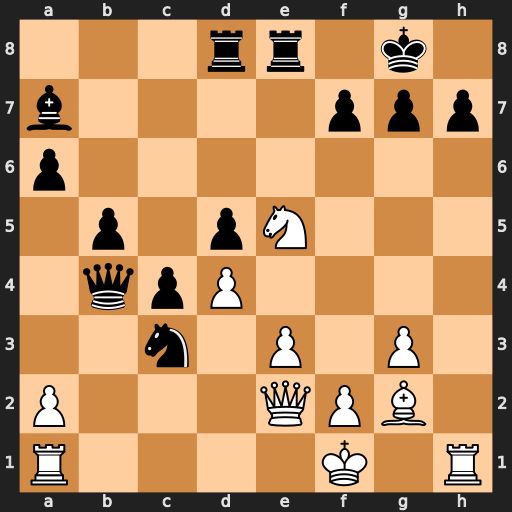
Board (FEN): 3rr1k1/b4ppp/p7/1p1pN3/1qpP4/2n1P1P1/P3QPB1/R4K1R
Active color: w
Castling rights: -
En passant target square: -
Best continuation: Qh5 Rxe5 Qxh7+ Kf8 dxe5